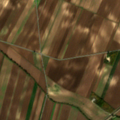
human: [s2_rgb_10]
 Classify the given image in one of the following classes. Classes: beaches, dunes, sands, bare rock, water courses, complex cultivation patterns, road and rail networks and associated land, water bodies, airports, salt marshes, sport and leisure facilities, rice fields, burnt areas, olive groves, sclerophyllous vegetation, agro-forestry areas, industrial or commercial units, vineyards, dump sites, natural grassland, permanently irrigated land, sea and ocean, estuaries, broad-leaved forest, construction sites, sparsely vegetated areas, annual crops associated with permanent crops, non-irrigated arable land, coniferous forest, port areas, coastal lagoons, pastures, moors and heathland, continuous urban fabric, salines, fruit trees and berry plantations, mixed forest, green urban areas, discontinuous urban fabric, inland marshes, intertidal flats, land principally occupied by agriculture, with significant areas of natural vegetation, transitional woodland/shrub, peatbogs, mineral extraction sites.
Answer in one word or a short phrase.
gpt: non-irrigated arable land